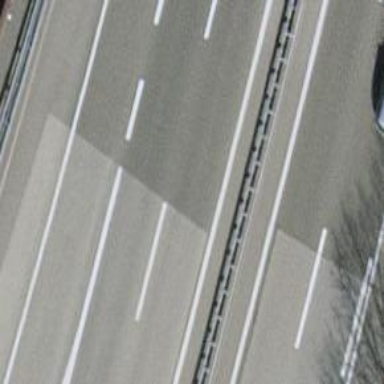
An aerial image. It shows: Motorway junction.